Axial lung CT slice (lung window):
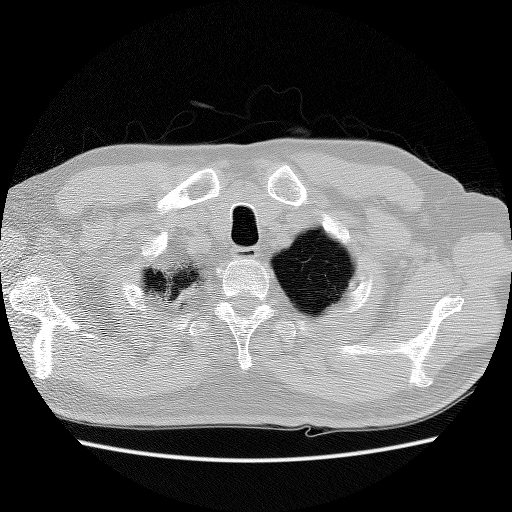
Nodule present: no